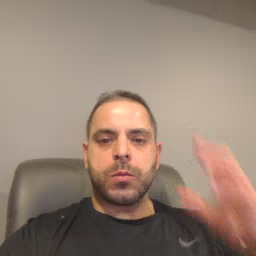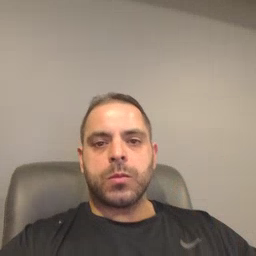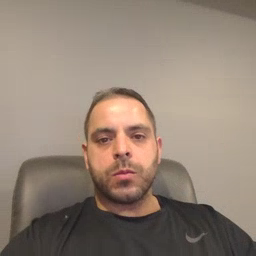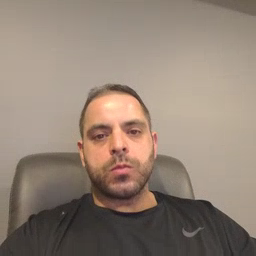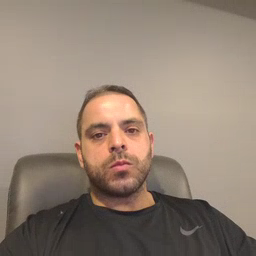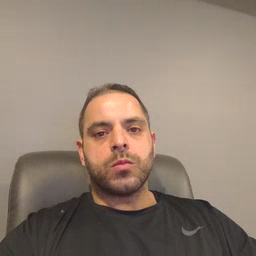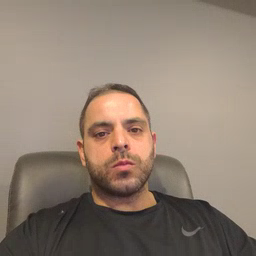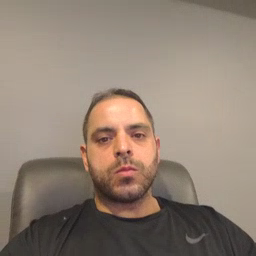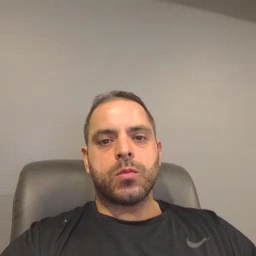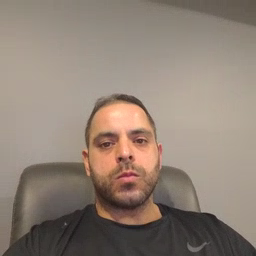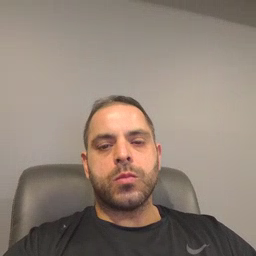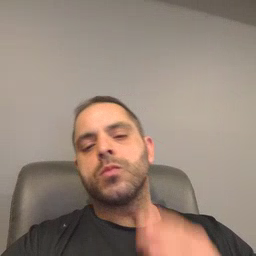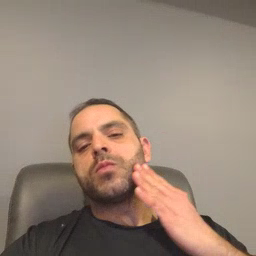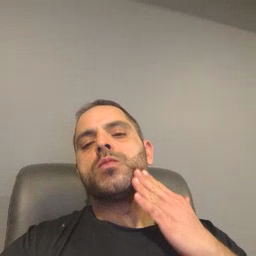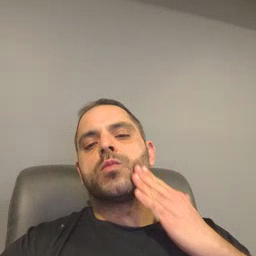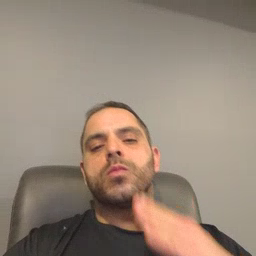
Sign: cheek